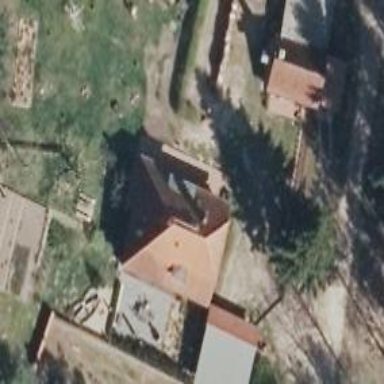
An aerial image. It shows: Detached building.